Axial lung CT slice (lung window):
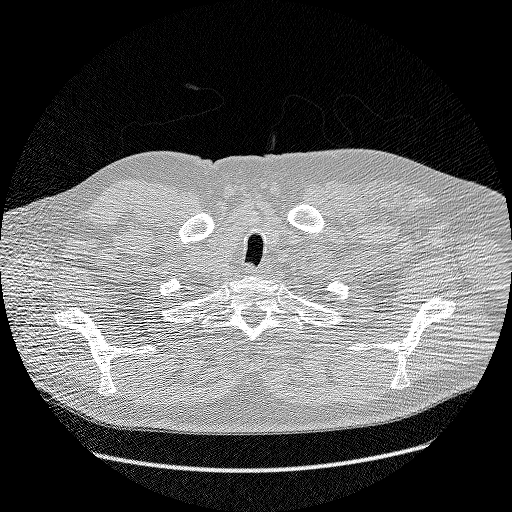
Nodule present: no